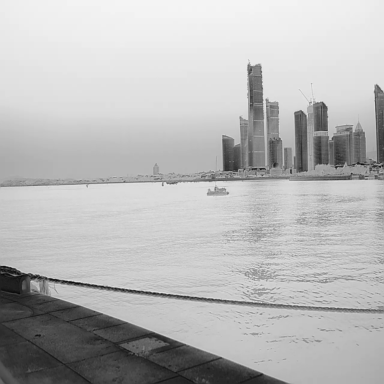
There is a sailboat in the infrared image.